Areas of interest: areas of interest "Lin'an Car City"
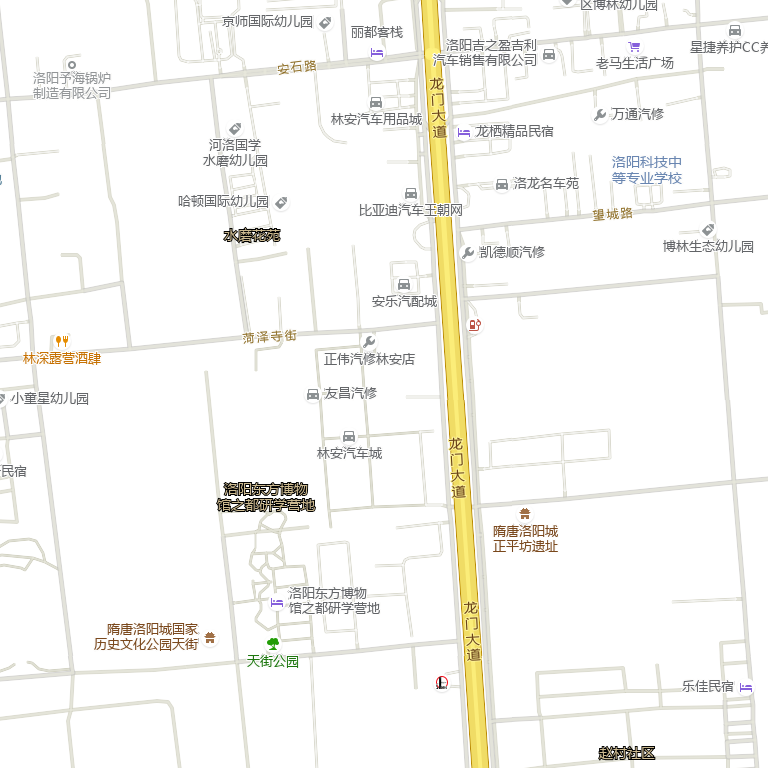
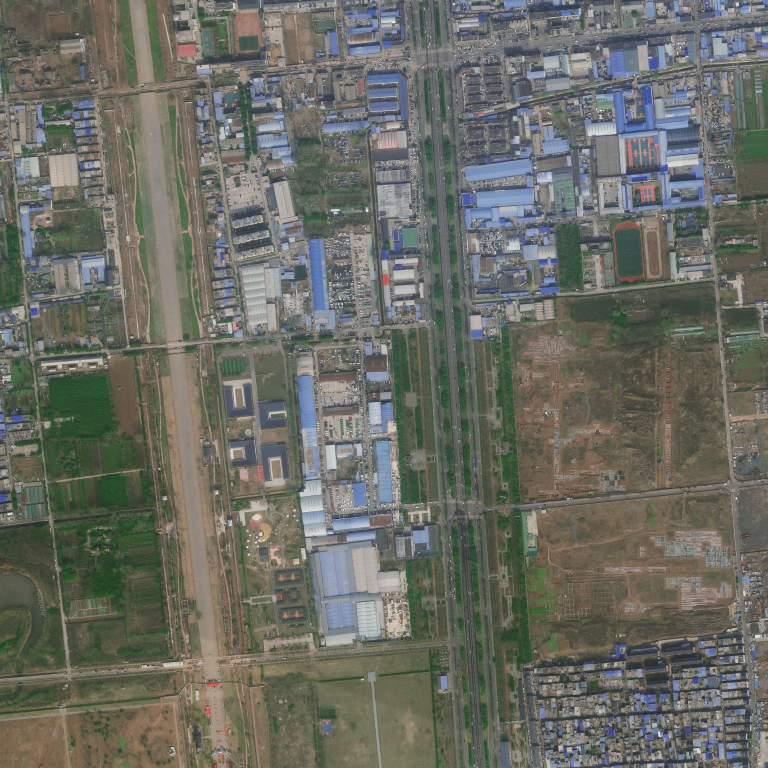